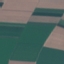
Land use / land cover: AnnualCrop